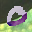
Label: 0